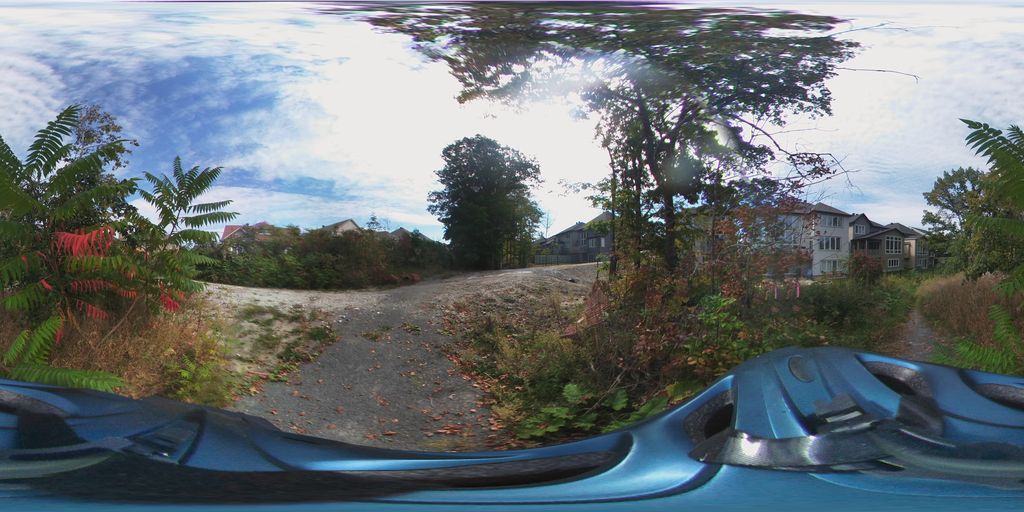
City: ottawa-gatineau